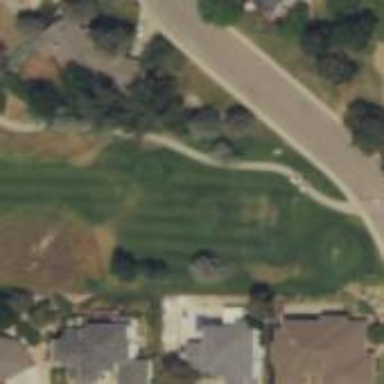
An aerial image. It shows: Golf cart path that functions as road.